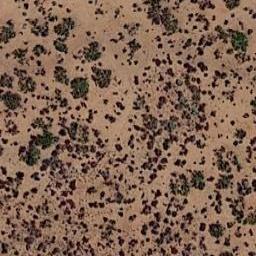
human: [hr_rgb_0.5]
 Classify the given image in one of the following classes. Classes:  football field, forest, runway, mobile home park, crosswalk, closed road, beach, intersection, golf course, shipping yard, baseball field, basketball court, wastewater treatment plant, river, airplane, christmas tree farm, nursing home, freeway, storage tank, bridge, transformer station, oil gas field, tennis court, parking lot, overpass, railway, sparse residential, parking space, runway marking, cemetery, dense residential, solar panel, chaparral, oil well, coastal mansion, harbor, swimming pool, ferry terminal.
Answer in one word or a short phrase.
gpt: chaparral